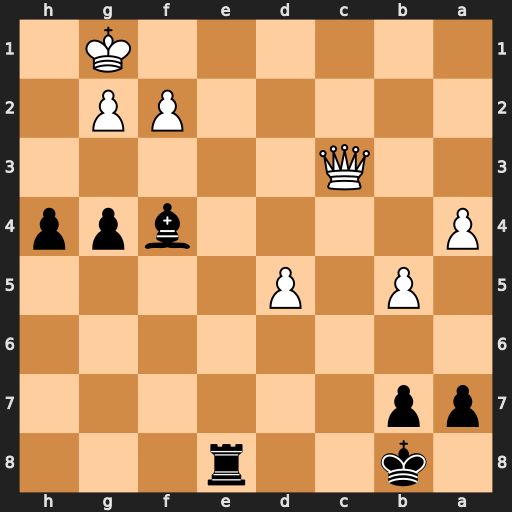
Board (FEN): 1k2r3/pp6/8/1P1P4/P4bpp/2Q5/5PP1/6K1
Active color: b
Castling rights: -
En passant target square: -
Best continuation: Rc8 Qb2 Rc1+ Qxc1 Bxc1